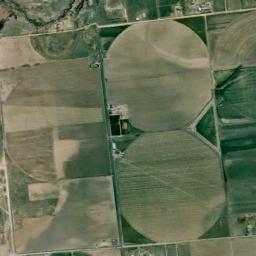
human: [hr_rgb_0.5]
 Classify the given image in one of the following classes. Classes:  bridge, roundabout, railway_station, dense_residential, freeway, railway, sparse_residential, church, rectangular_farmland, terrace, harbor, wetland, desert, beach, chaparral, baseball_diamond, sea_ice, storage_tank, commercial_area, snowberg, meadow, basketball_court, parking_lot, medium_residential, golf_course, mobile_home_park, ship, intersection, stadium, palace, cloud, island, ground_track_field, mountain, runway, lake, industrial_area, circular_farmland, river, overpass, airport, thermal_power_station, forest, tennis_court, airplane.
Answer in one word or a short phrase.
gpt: circular_farmland